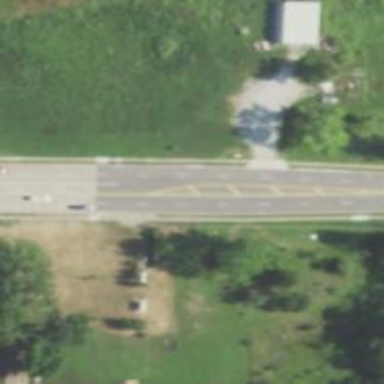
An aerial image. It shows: Footway along the road.